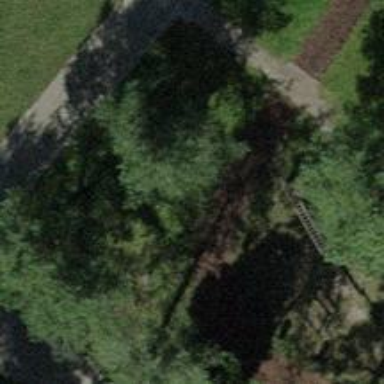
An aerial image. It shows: Footway with woodchips surface.